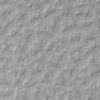
Label: not_dusty